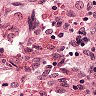
Metastatic tissue present: no